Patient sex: M
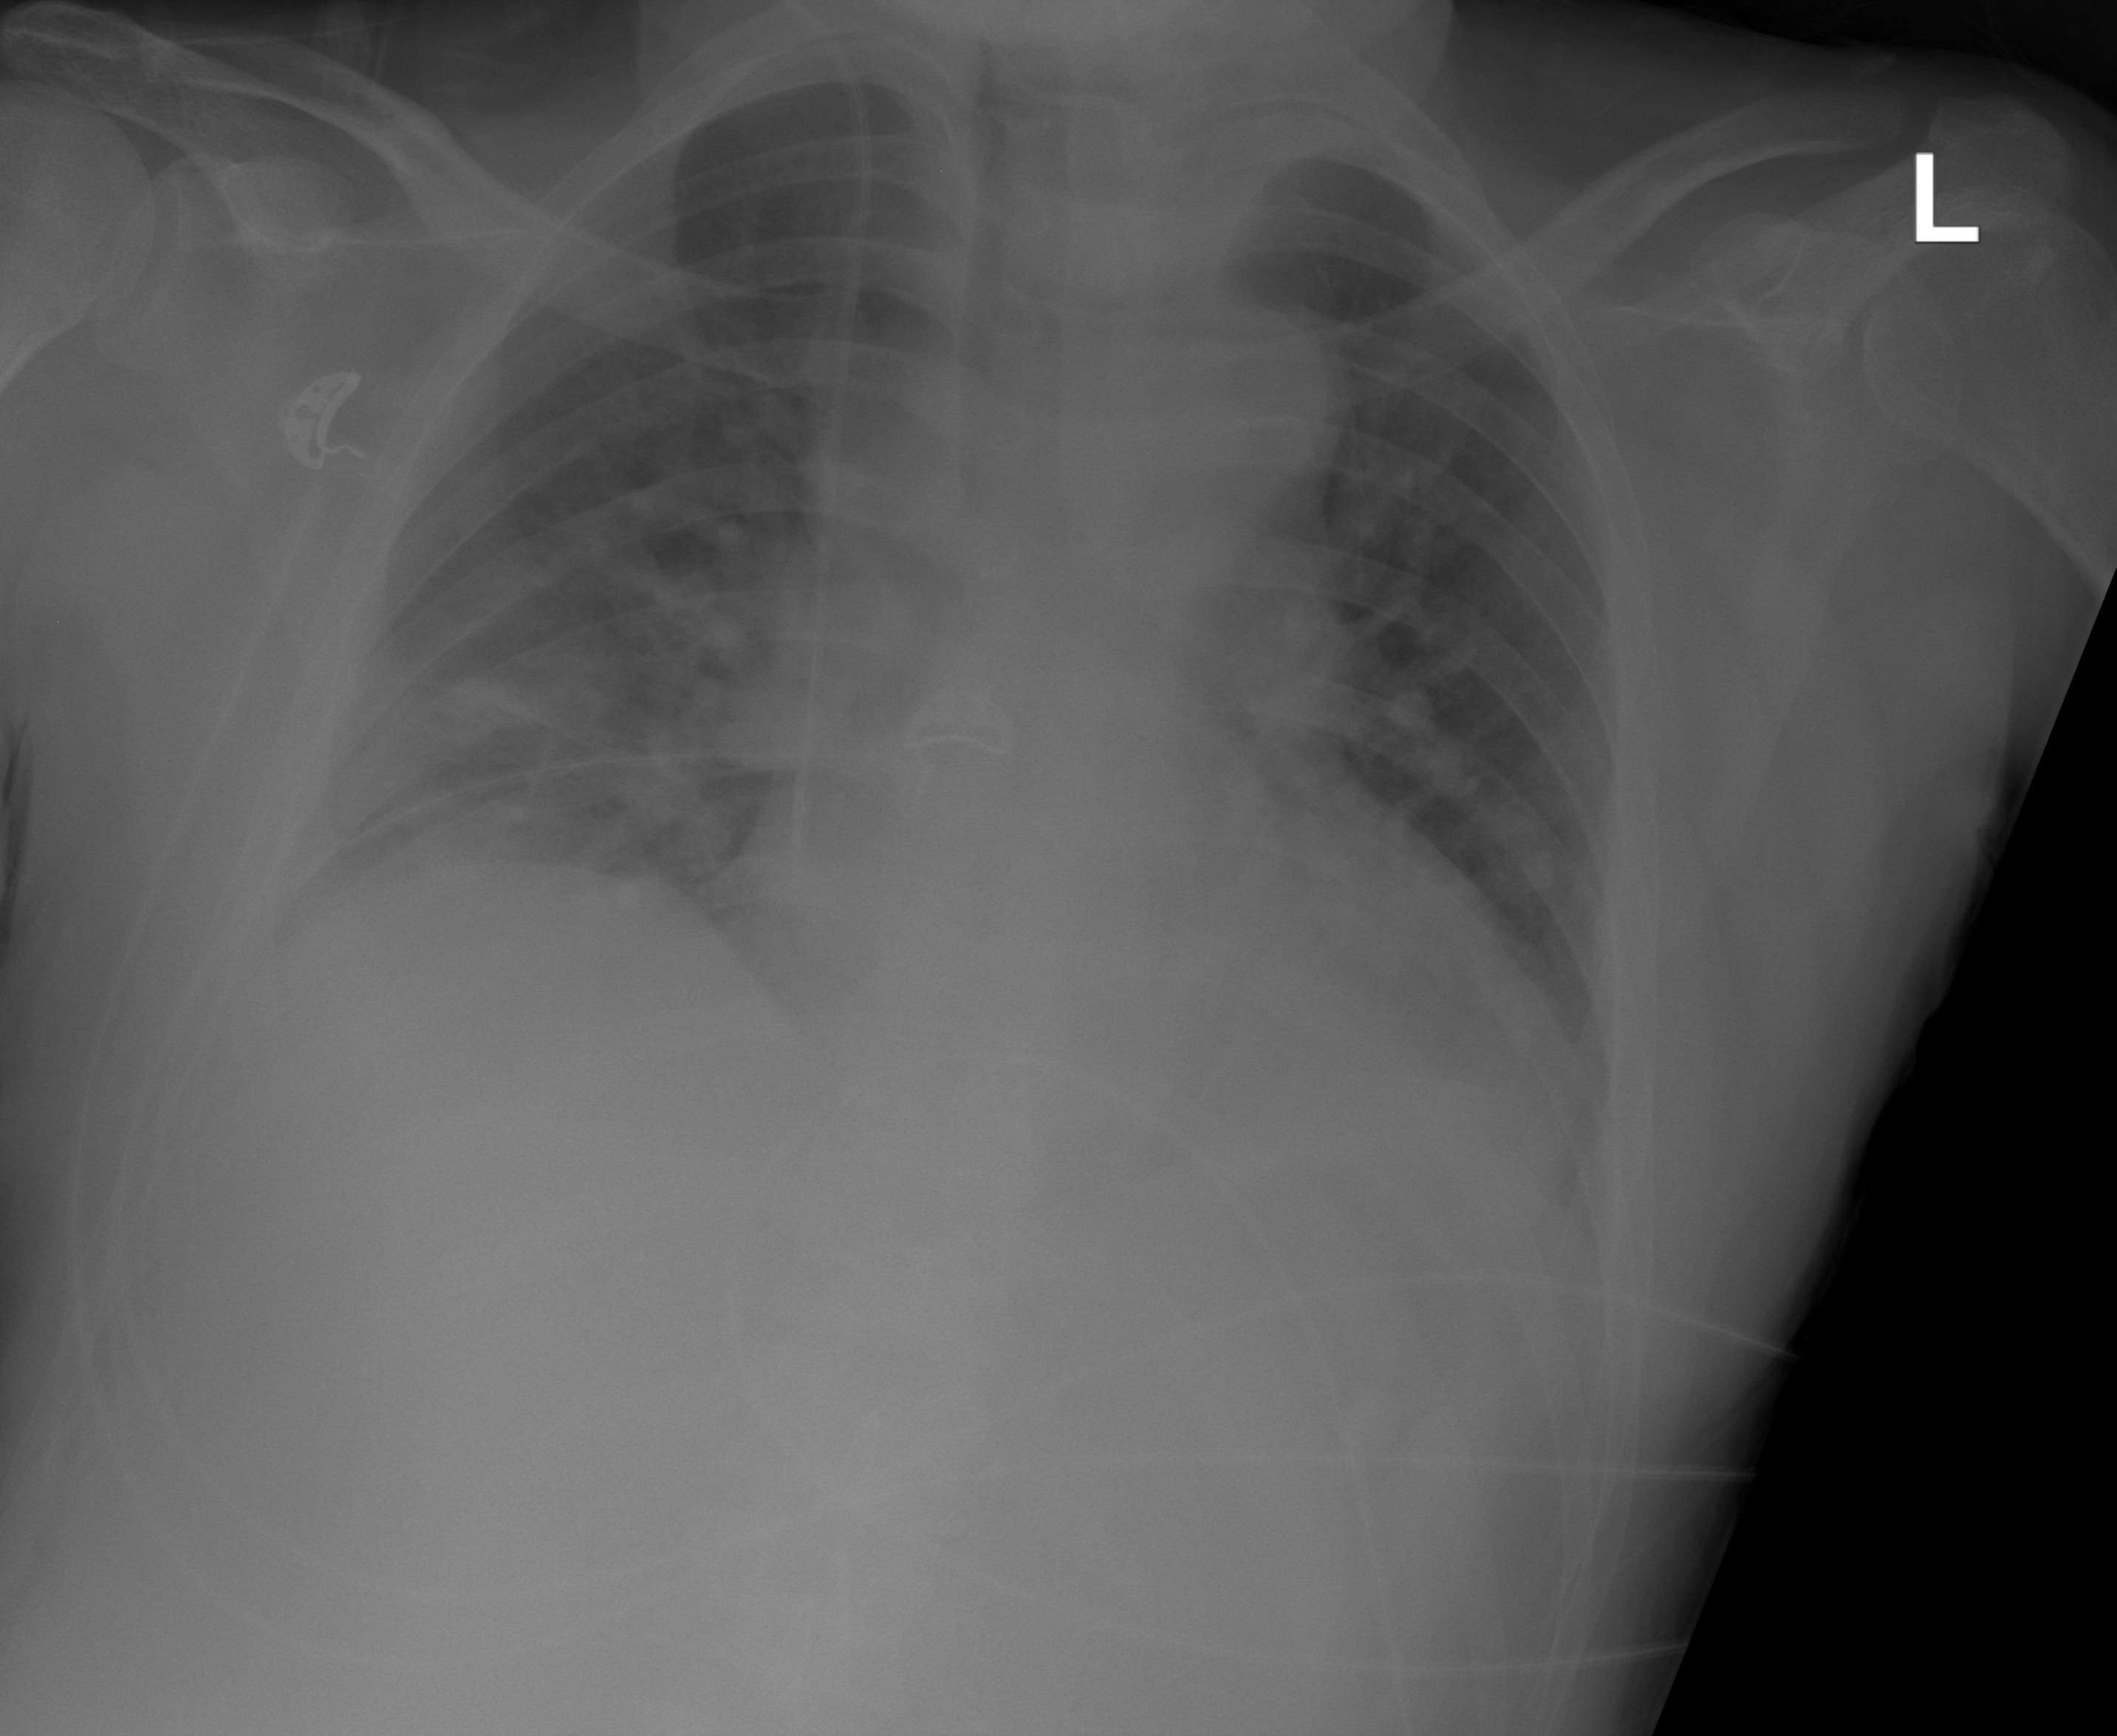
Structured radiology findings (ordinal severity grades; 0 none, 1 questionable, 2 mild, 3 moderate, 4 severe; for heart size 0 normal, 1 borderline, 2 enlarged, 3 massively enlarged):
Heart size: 2
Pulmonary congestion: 2
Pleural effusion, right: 0
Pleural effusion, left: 0
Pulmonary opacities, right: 0
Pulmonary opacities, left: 0
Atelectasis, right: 0
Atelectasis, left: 0